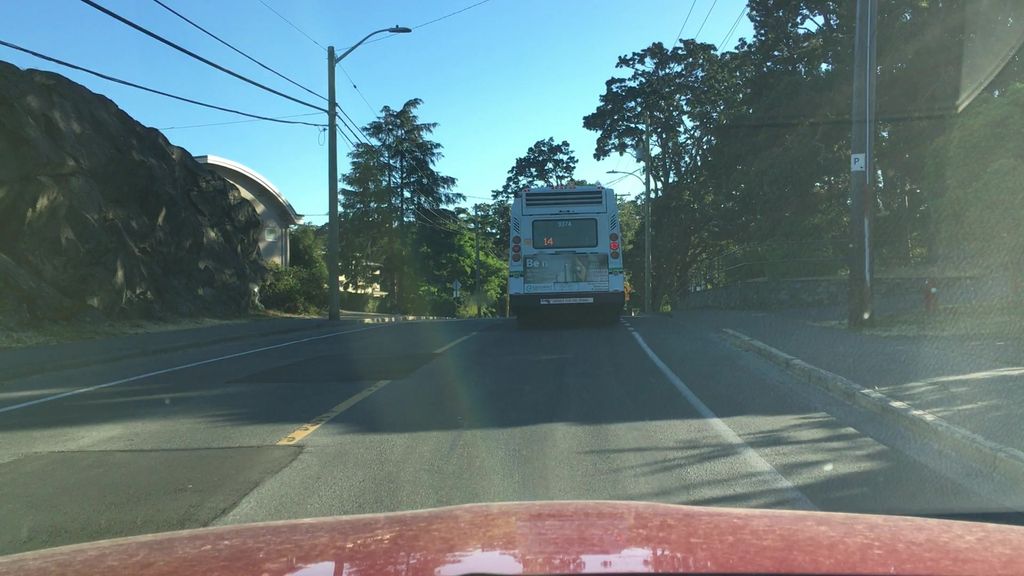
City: victoria